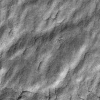
Atmospheric dust classification: not_dusty